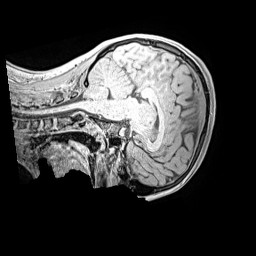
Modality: MP2RAGE
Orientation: sagittal
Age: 13
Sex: female
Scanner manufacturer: siemens
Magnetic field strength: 3 T
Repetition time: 4 s
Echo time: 0.00299 s